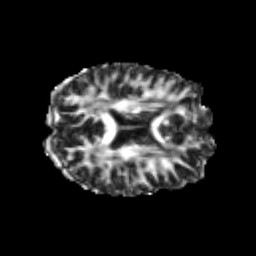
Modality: FA
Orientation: axial
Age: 25
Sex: male
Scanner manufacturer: siemens
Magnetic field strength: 3 T
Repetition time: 3.5 s
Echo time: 0.104 s